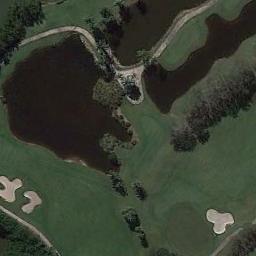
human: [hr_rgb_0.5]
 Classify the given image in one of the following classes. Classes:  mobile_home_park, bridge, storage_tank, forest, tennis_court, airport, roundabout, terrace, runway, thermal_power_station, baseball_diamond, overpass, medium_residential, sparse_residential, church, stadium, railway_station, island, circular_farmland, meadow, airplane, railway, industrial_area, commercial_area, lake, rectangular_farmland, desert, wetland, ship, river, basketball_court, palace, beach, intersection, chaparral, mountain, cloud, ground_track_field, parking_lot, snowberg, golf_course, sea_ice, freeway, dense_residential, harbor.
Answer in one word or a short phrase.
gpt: golf_course